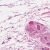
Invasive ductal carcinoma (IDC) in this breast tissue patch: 0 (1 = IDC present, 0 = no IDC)